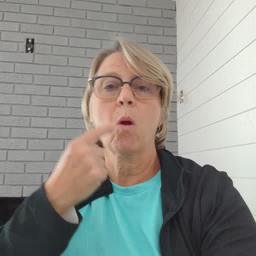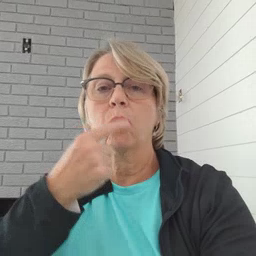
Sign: mouth